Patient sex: F
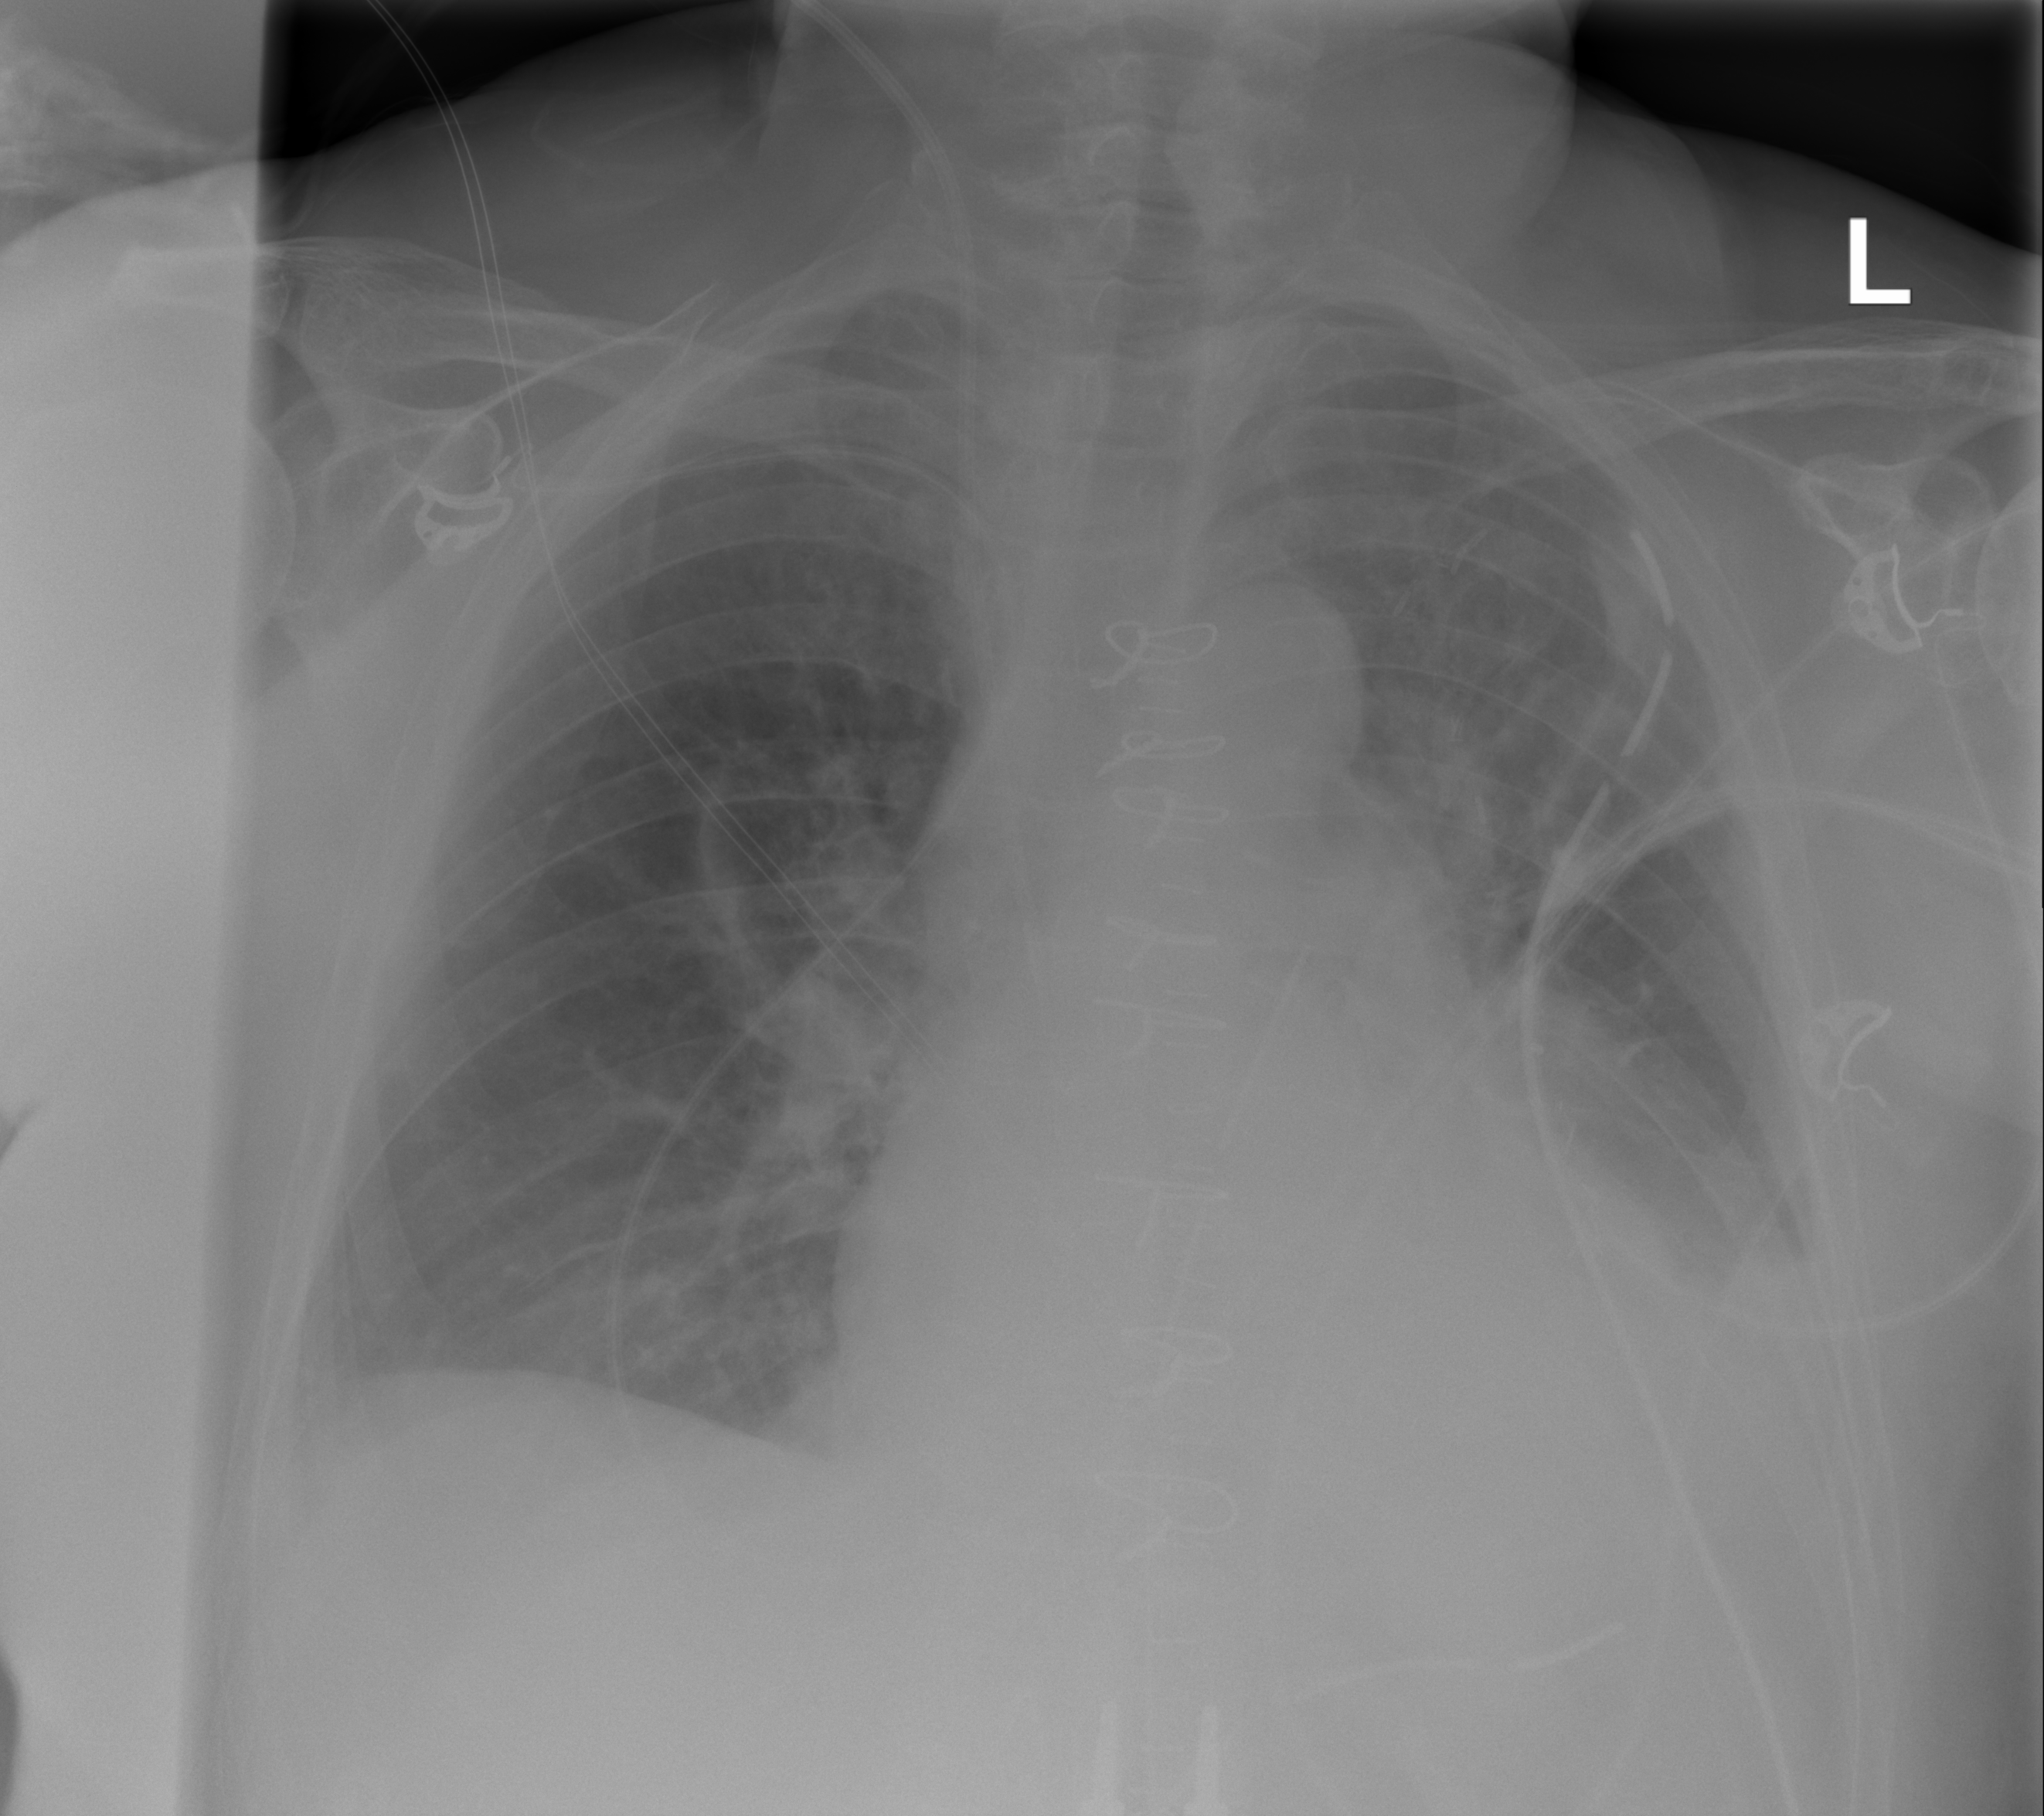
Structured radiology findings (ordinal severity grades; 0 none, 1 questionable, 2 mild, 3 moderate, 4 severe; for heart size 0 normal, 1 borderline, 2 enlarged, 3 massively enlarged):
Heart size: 2
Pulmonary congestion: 2
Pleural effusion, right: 0
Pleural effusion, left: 3
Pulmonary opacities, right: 1
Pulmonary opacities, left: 1
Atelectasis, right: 2
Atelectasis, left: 2